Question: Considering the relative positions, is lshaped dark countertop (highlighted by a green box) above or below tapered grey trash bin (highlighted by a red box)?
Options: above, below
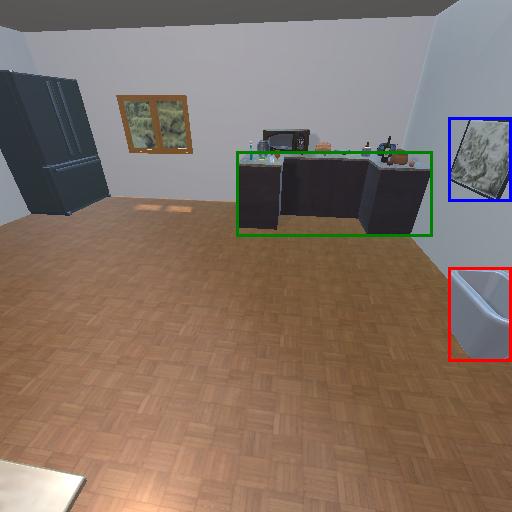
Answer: above